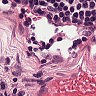
Metastatic tissue present: no